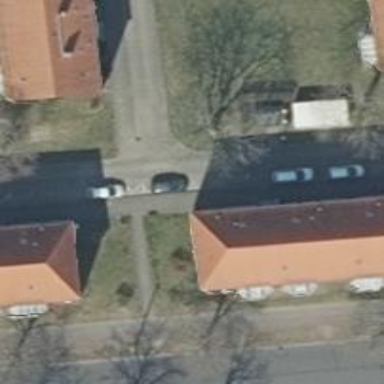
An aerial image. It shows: Living street.